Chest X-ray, AP view. Patient: 54 years old, sex M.
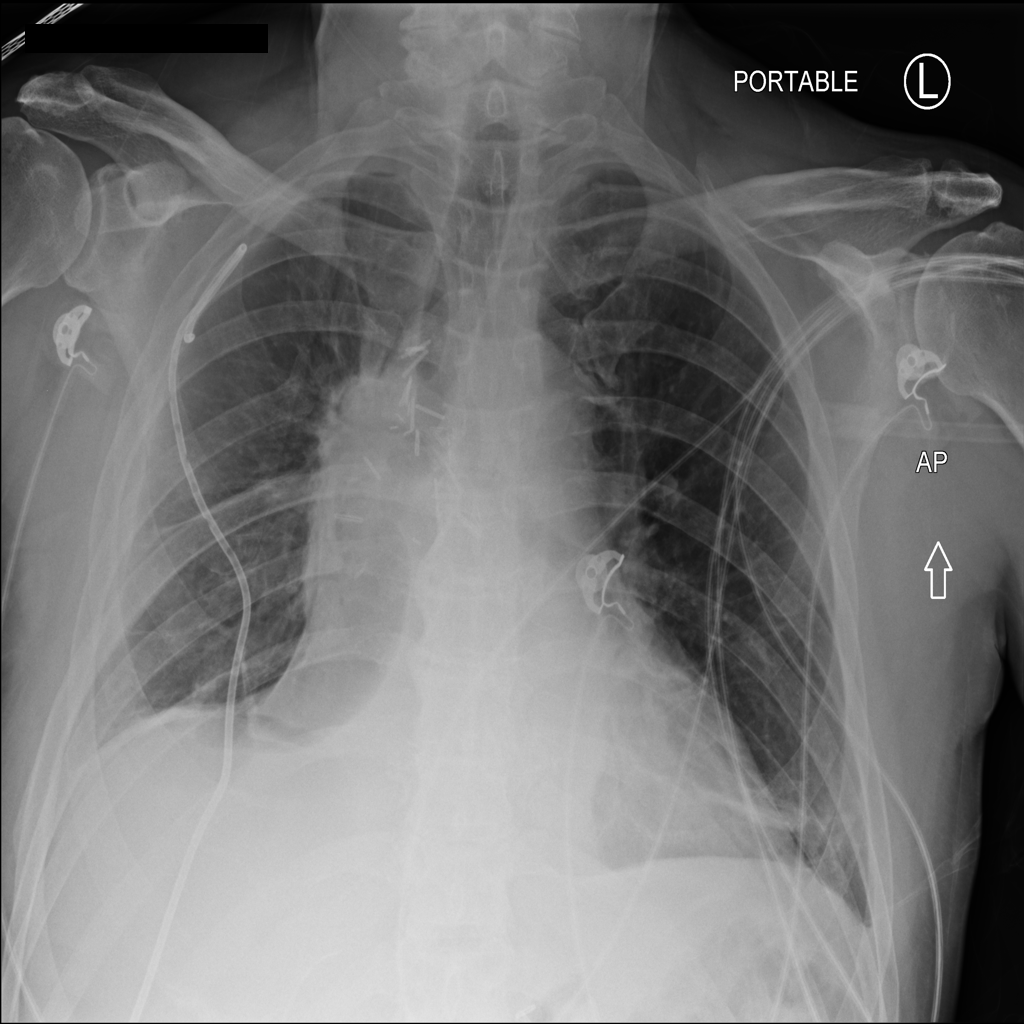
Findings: Atelectasis